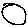
Label: moon